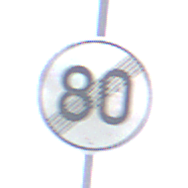
Verkehrszeichen: EndeGeschwindigkeit80
Umgebung: Outdoor, Nature
Tageszeit: SunriseSunset
Wetter: PartlyCloudy
Licht: Natural
Jahreszeit: NotSpecified
Kontrast: HighContrast